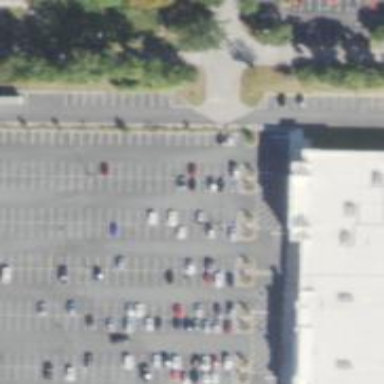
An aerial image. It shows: Parking space is available.